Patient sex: F
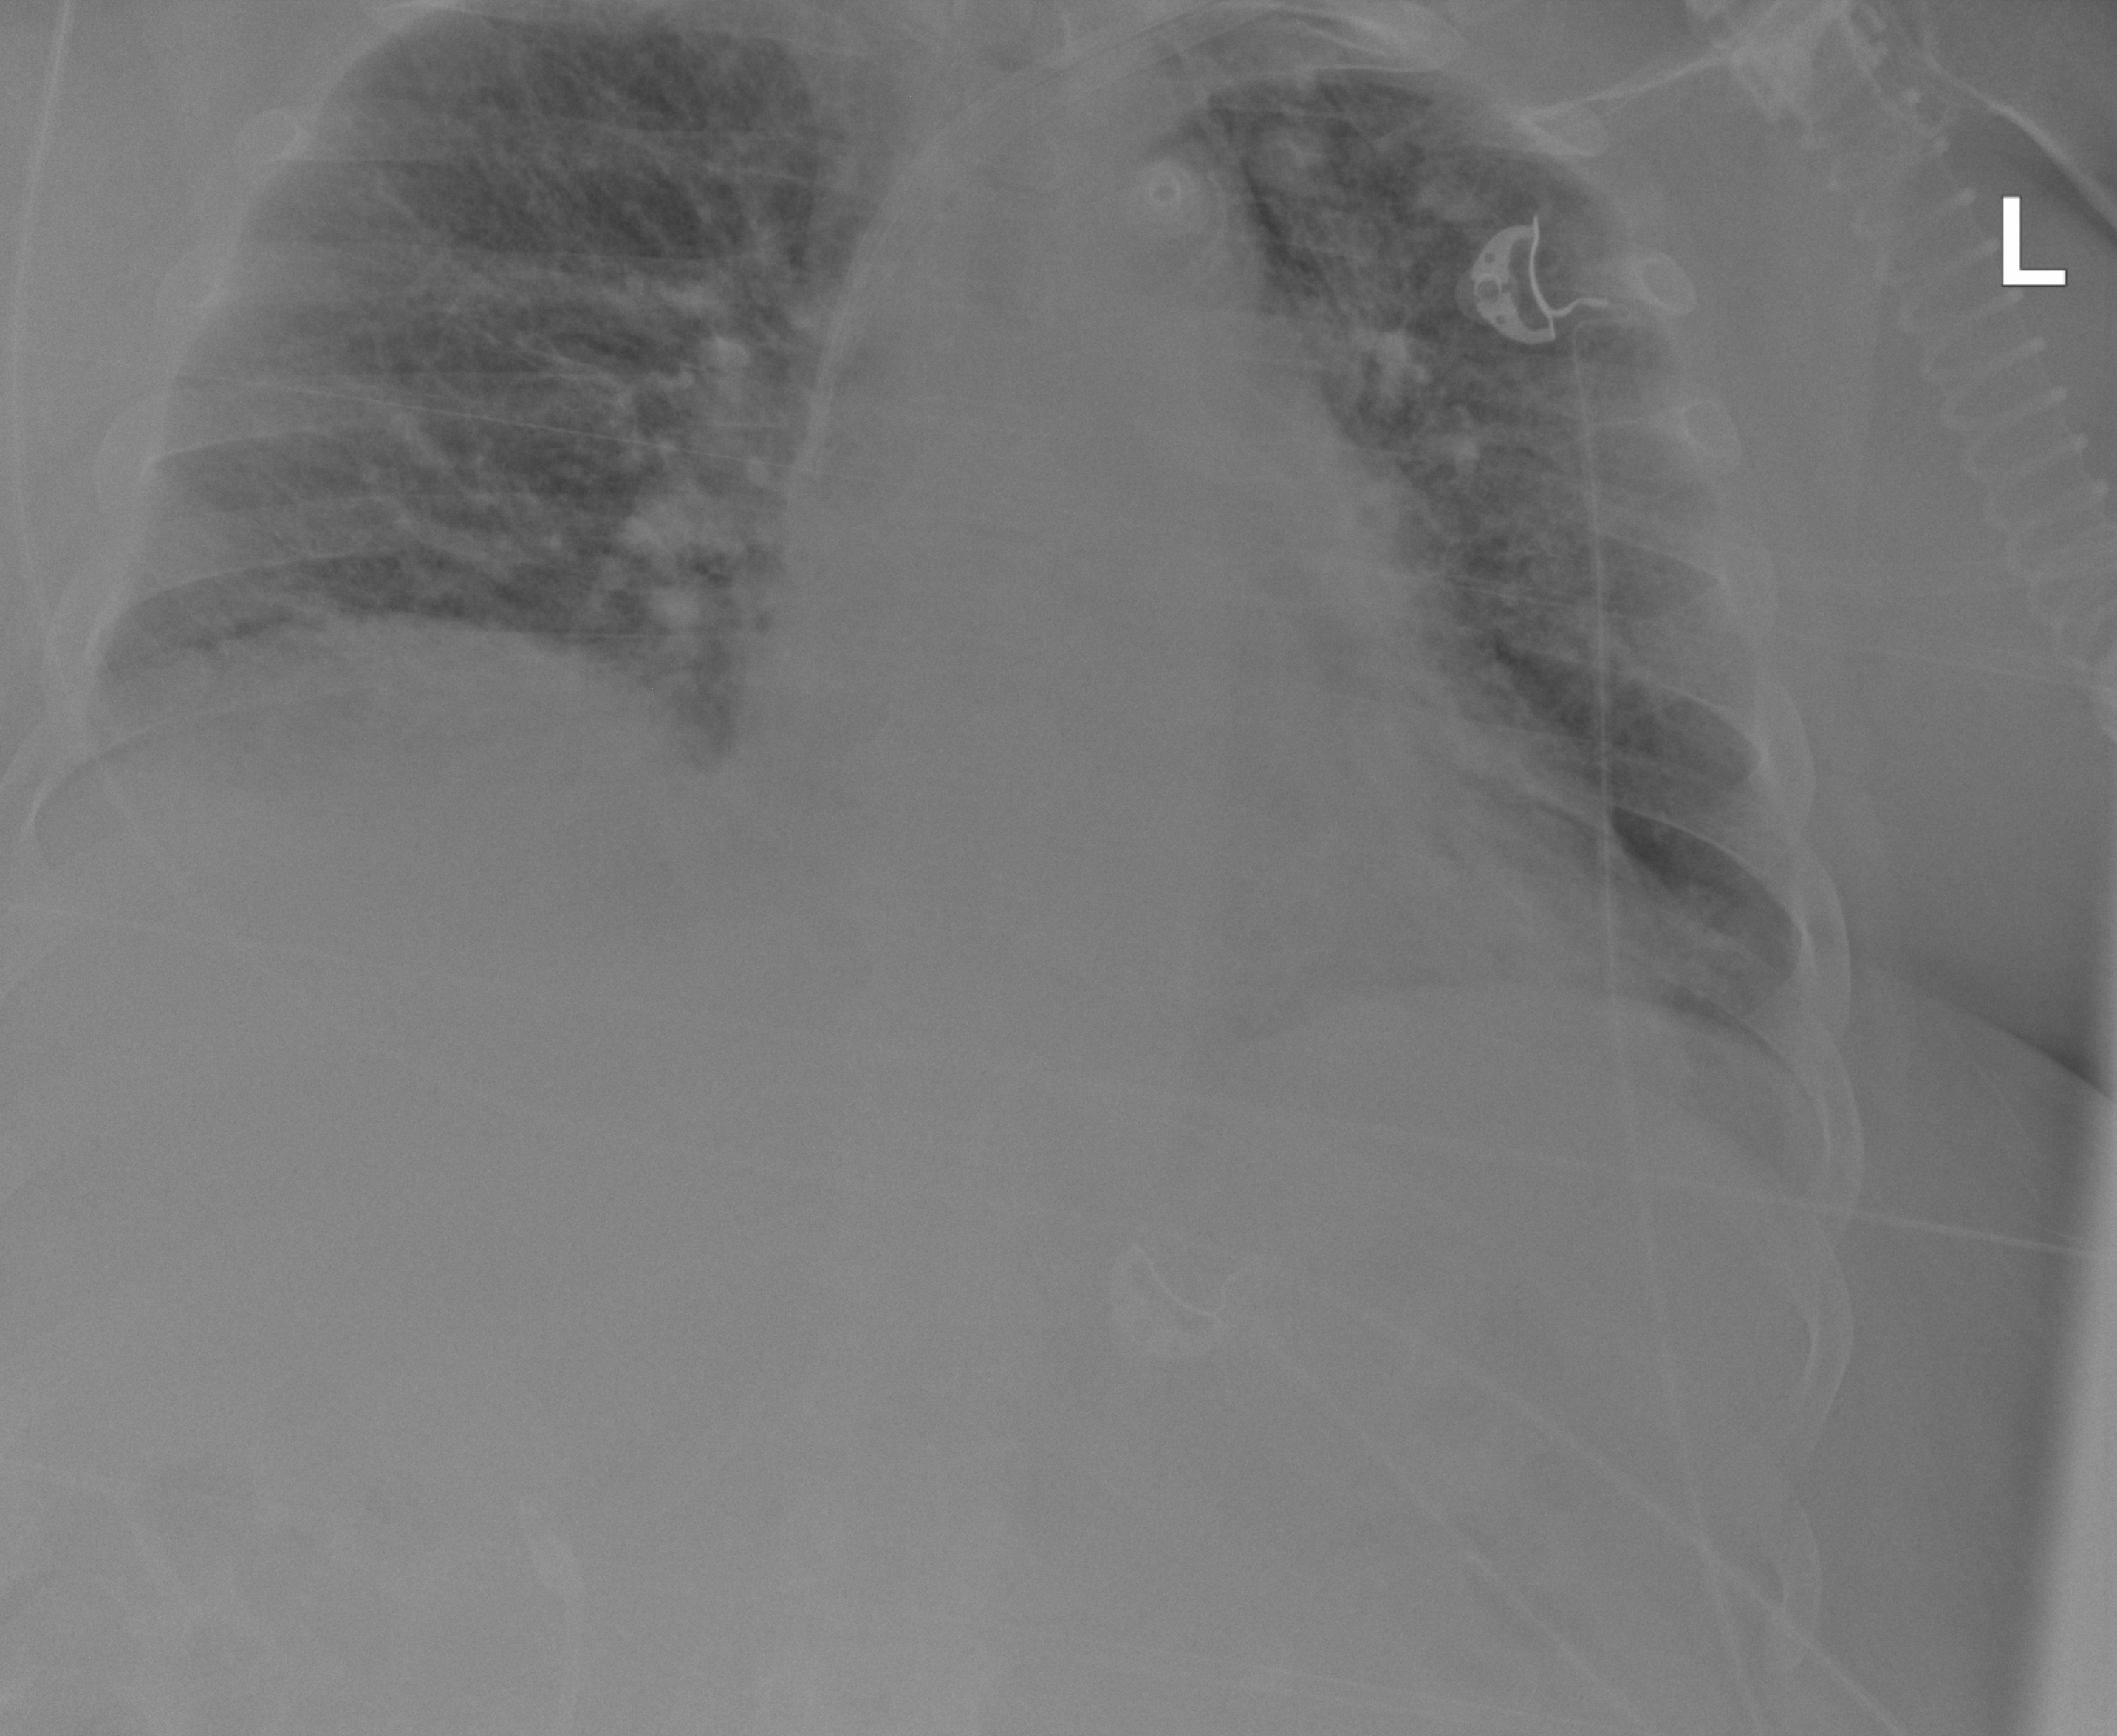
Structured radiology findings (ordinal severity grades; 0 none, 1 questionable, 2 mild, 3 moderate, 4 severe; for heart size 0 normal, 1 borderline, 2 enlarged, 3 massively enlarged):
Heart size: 0
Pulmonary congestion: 1
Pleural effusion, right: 0
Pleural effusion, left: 0
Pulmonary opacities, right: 1
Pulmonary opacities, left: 0
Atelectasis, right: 0
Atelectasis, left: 0